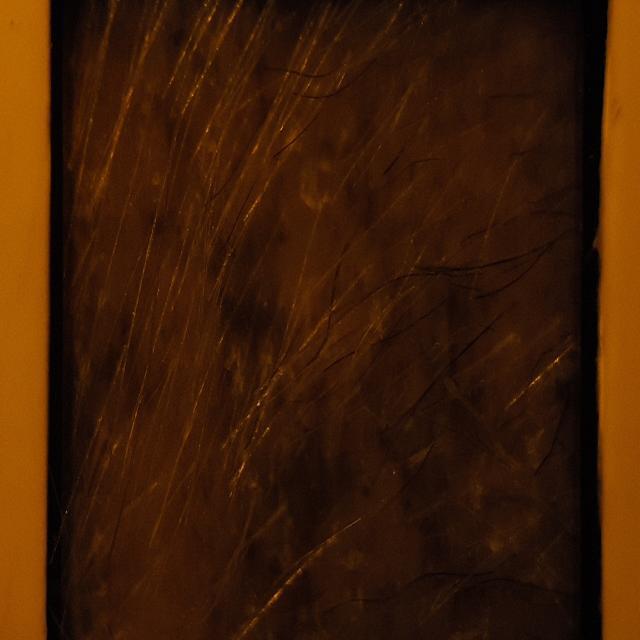
Canine fungal skin infection — characterized by alopecia, scaling, crusting, and circular lesions. Common agents include Malassezia and Candida species.